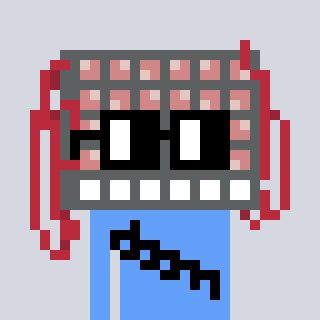
a pixel art character with square black glasses, a turing-shaped head and a blue-colored body on a cool background